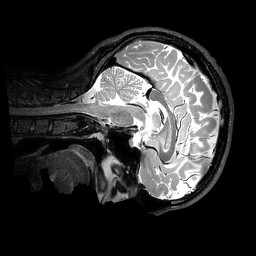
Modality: T2w
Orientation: sagittal